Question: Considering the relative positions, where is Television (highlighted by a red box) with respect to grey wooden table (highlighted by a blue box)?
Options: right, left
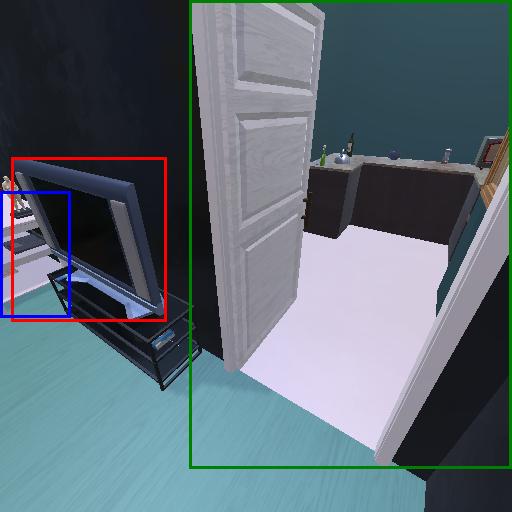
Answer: right